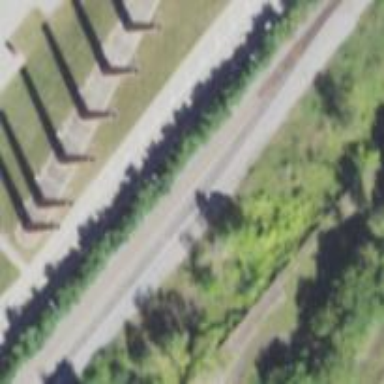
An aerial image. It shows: Railway siding for service.